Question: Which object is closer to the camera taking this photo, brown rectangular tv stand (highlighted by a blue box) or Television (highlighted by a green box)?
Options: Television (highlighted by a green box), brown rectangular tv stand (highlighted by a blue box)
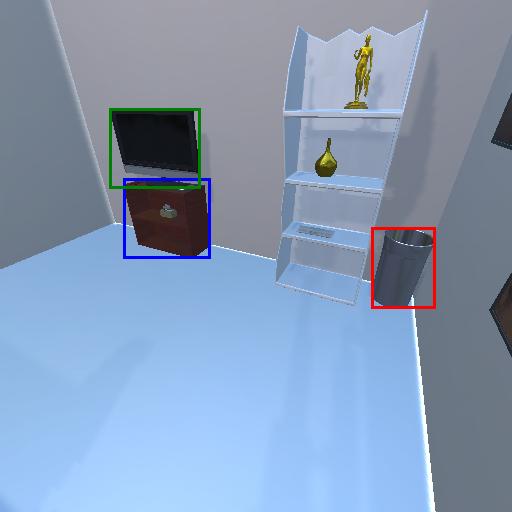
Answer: Television (highlighted by a green box)